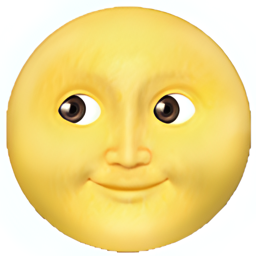
Name: full moon with face
Emoji: 🌝
Group: Travel & Places
Sub-group: sky & weather